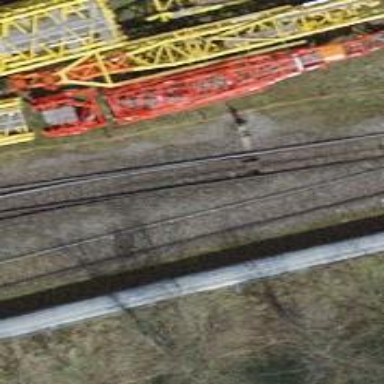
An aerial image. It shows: Railway switch.